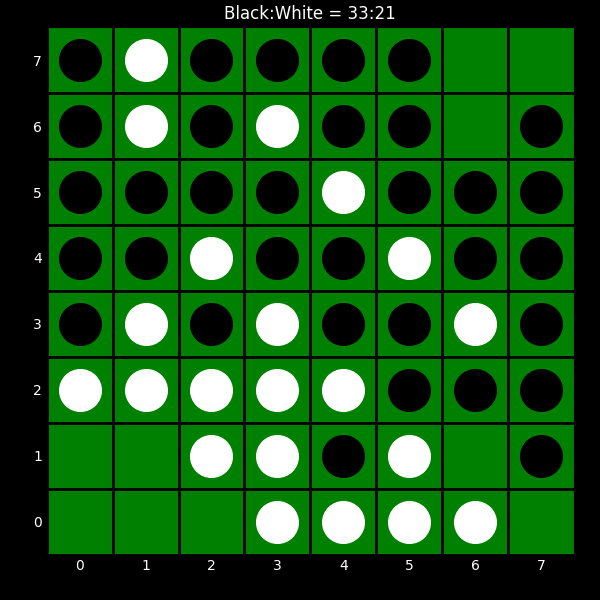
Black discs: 33
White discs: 21